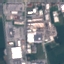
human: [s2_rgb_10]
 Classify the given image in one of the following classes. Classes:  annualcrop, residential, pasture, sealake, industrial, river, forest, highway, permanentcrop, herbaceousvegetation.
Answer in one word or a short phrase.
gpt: Industrial